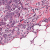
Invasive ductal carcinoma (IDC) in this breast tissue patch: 0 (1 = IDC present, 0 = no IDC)